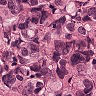
Metastatic tissue present: yes